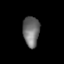
Tissue: lung
Cell type: Endothelial cells
Senescence score: 0.2057
Nuclear area (px): 489
Mean DAPI intensity: 110.585